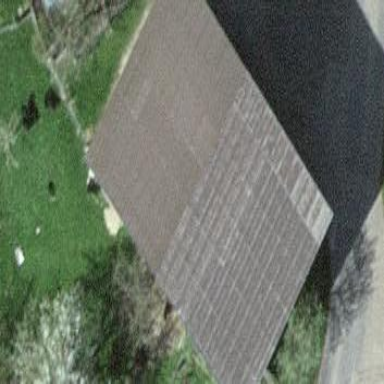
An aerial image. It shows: Barn.